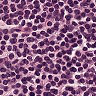
Metastatic tissue present: no